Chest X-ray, PA view. Patient: 57 years old, sex F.
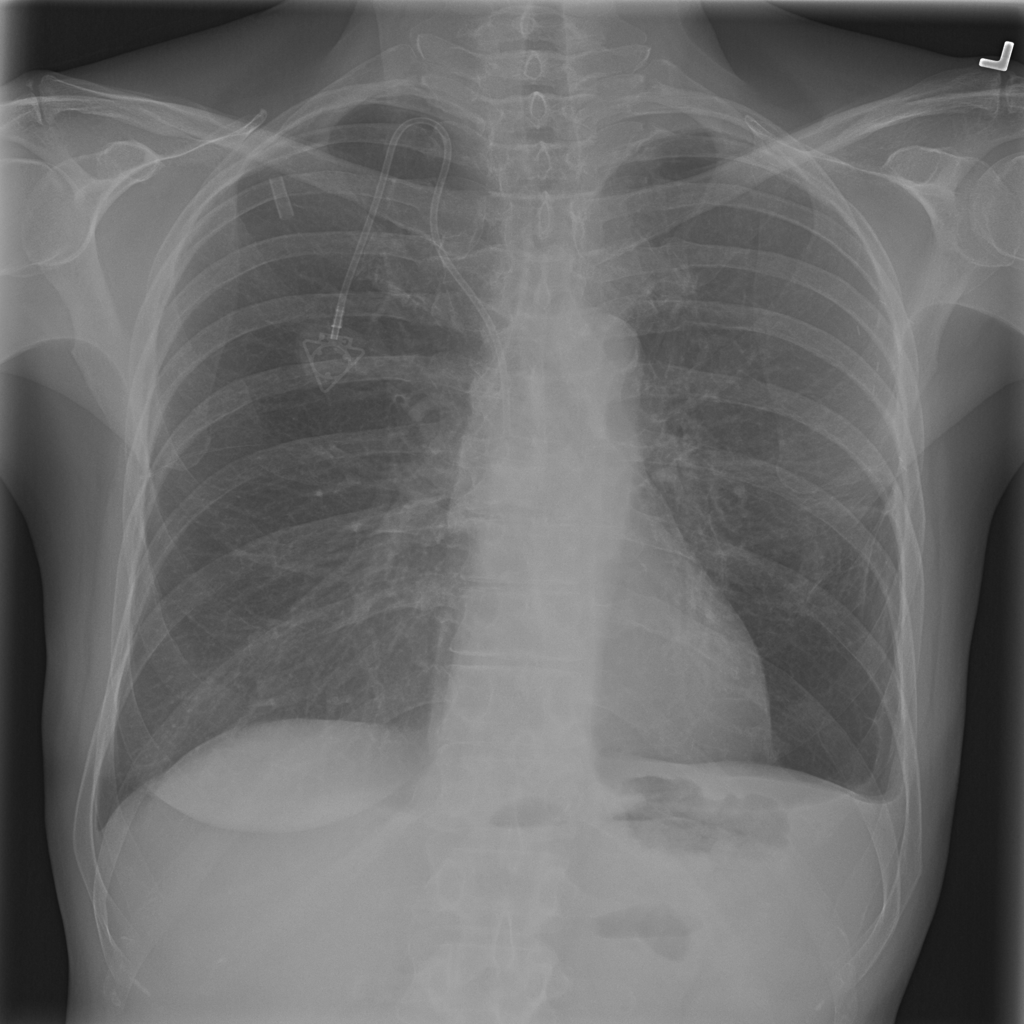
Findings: No Finding